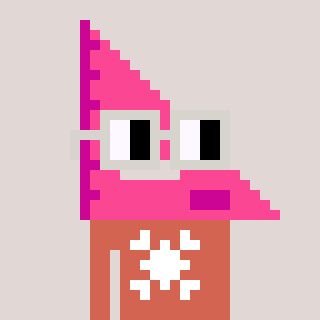
a pixel art character with square light gray glasses, a squadron ruler-shaped head and a peachy-colored body on a warm background